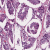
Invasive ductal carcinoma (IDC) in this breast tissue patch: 1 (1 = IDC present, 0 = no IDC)